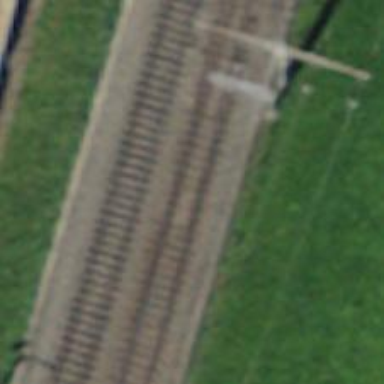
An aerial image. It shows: Railway switch.